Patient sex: M
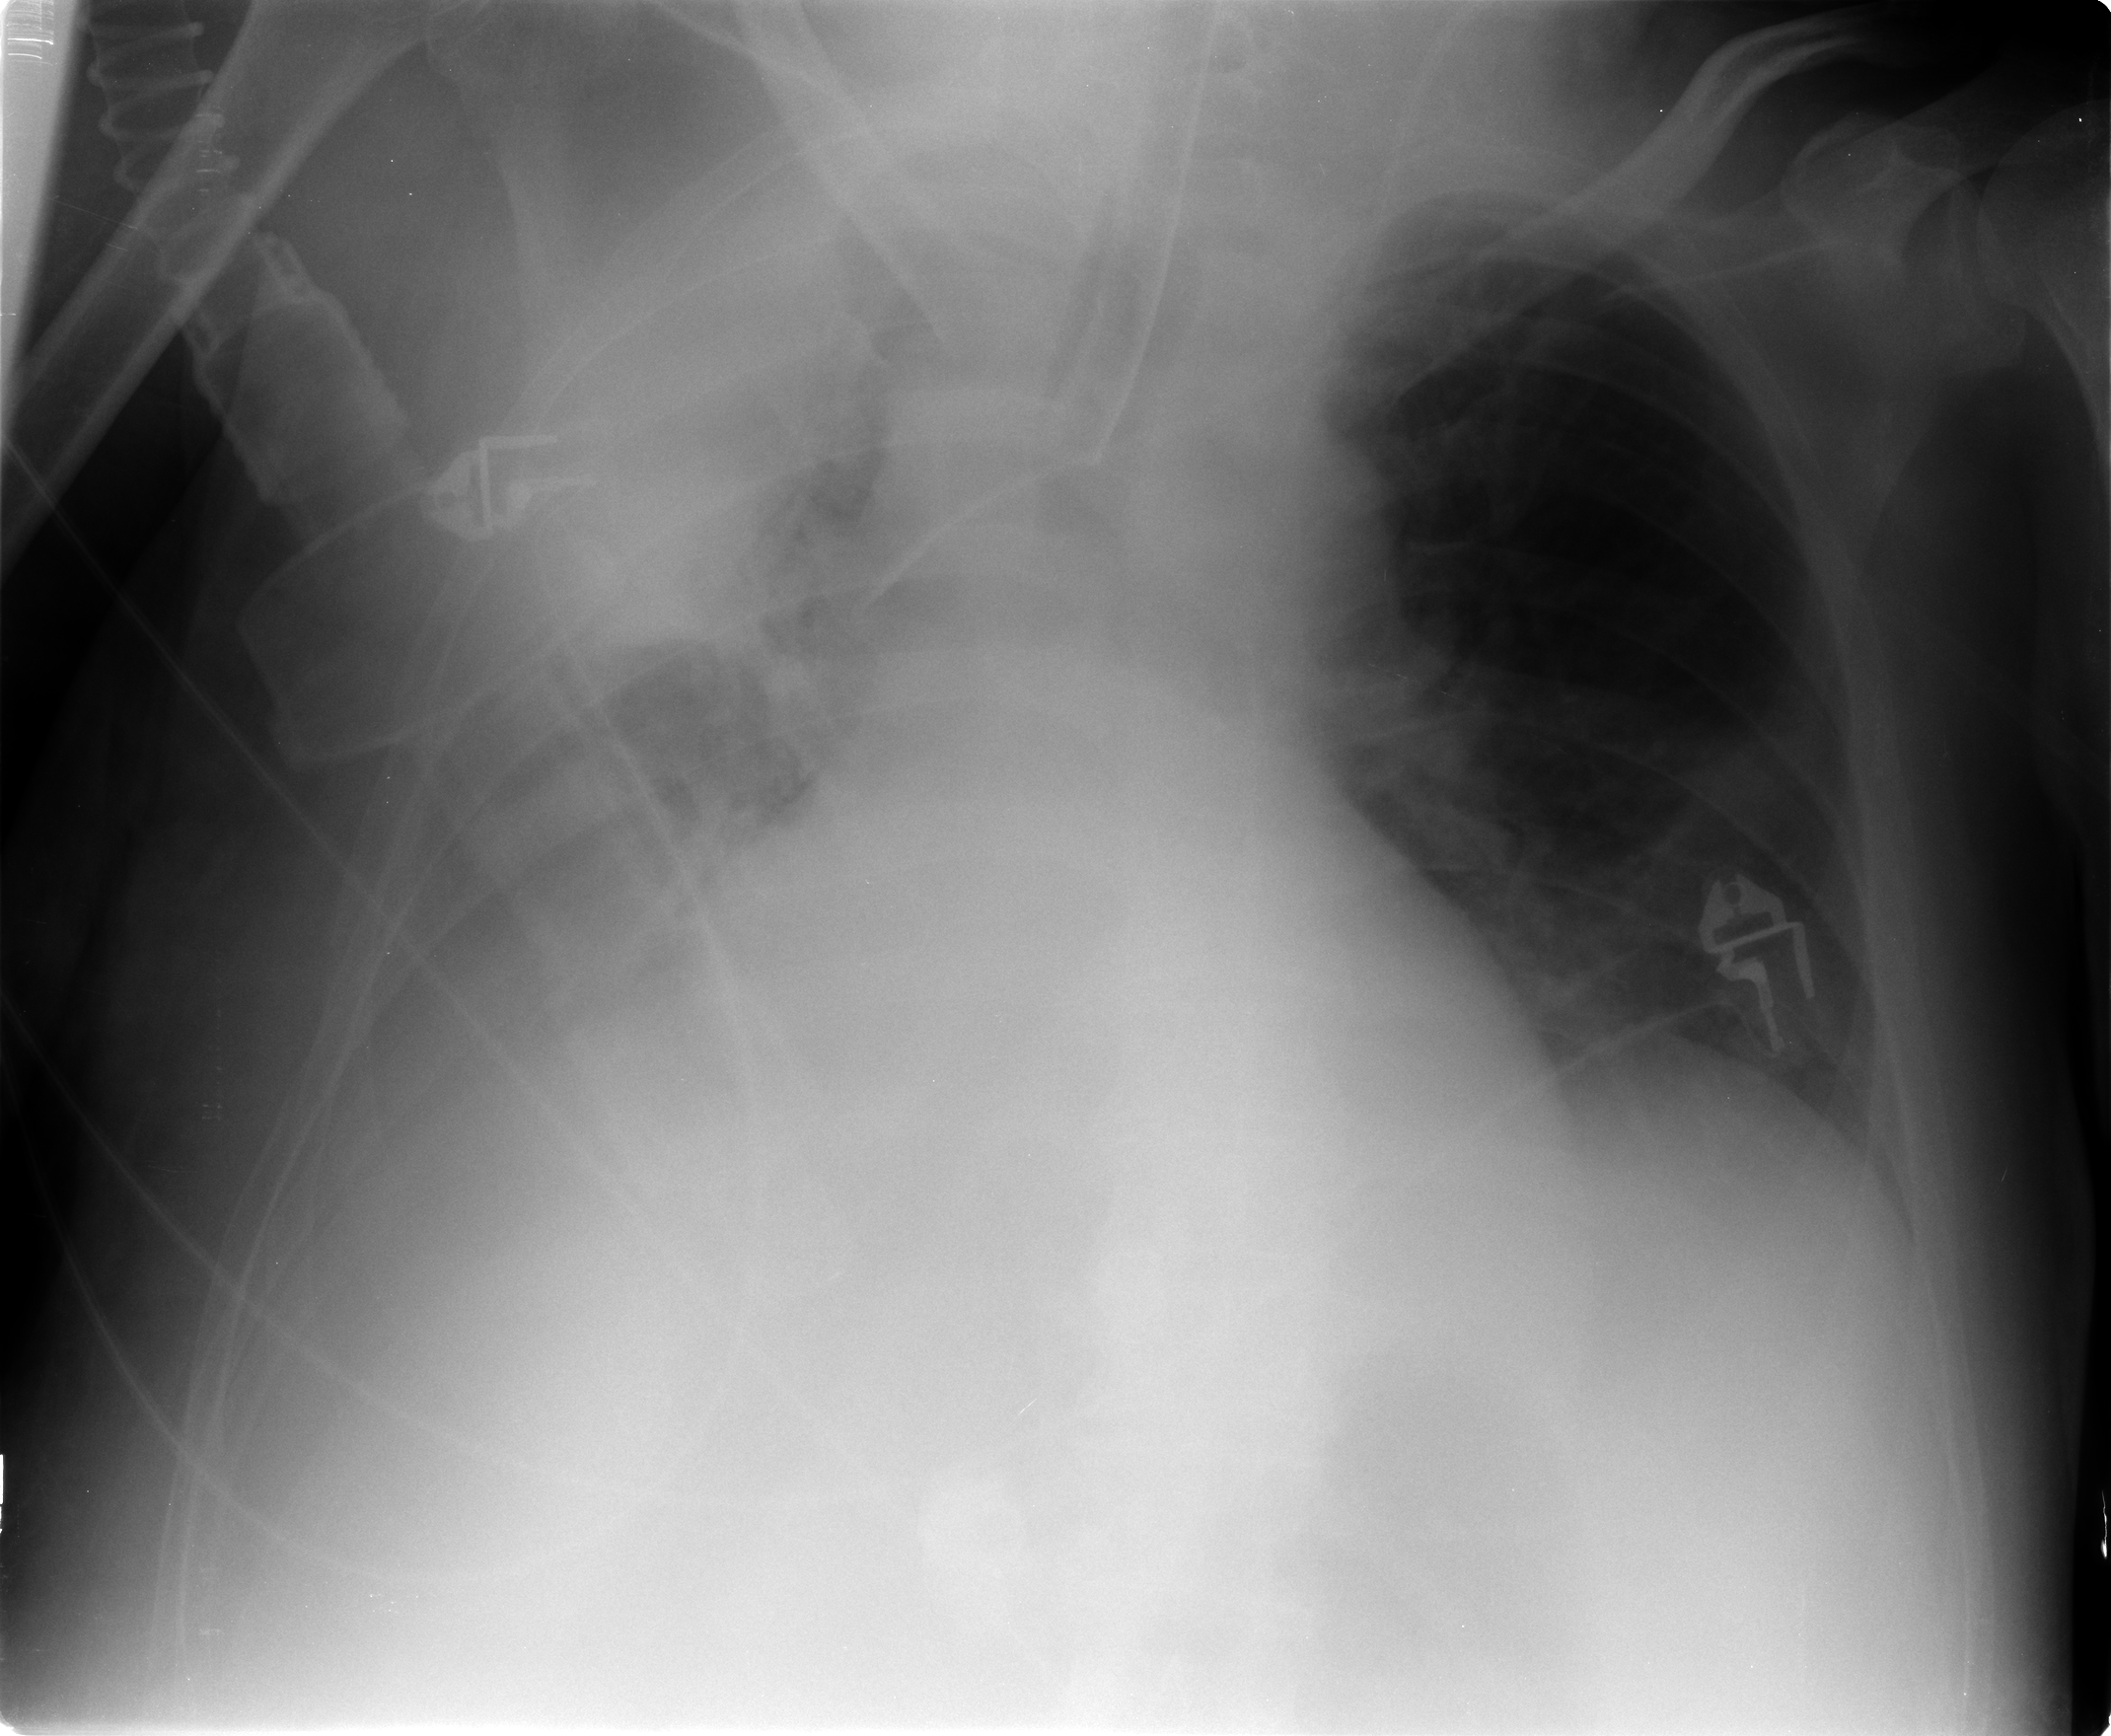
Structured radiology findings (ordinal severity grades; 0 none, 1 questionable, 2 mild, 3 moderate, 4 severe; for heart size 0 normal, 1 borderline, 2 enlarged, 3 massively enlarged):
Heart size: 2
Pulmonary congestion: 1
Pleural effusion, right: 3
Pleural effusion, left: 2
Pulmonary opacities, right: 2
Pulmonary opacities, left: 0
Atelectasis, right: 3
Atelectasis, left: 2